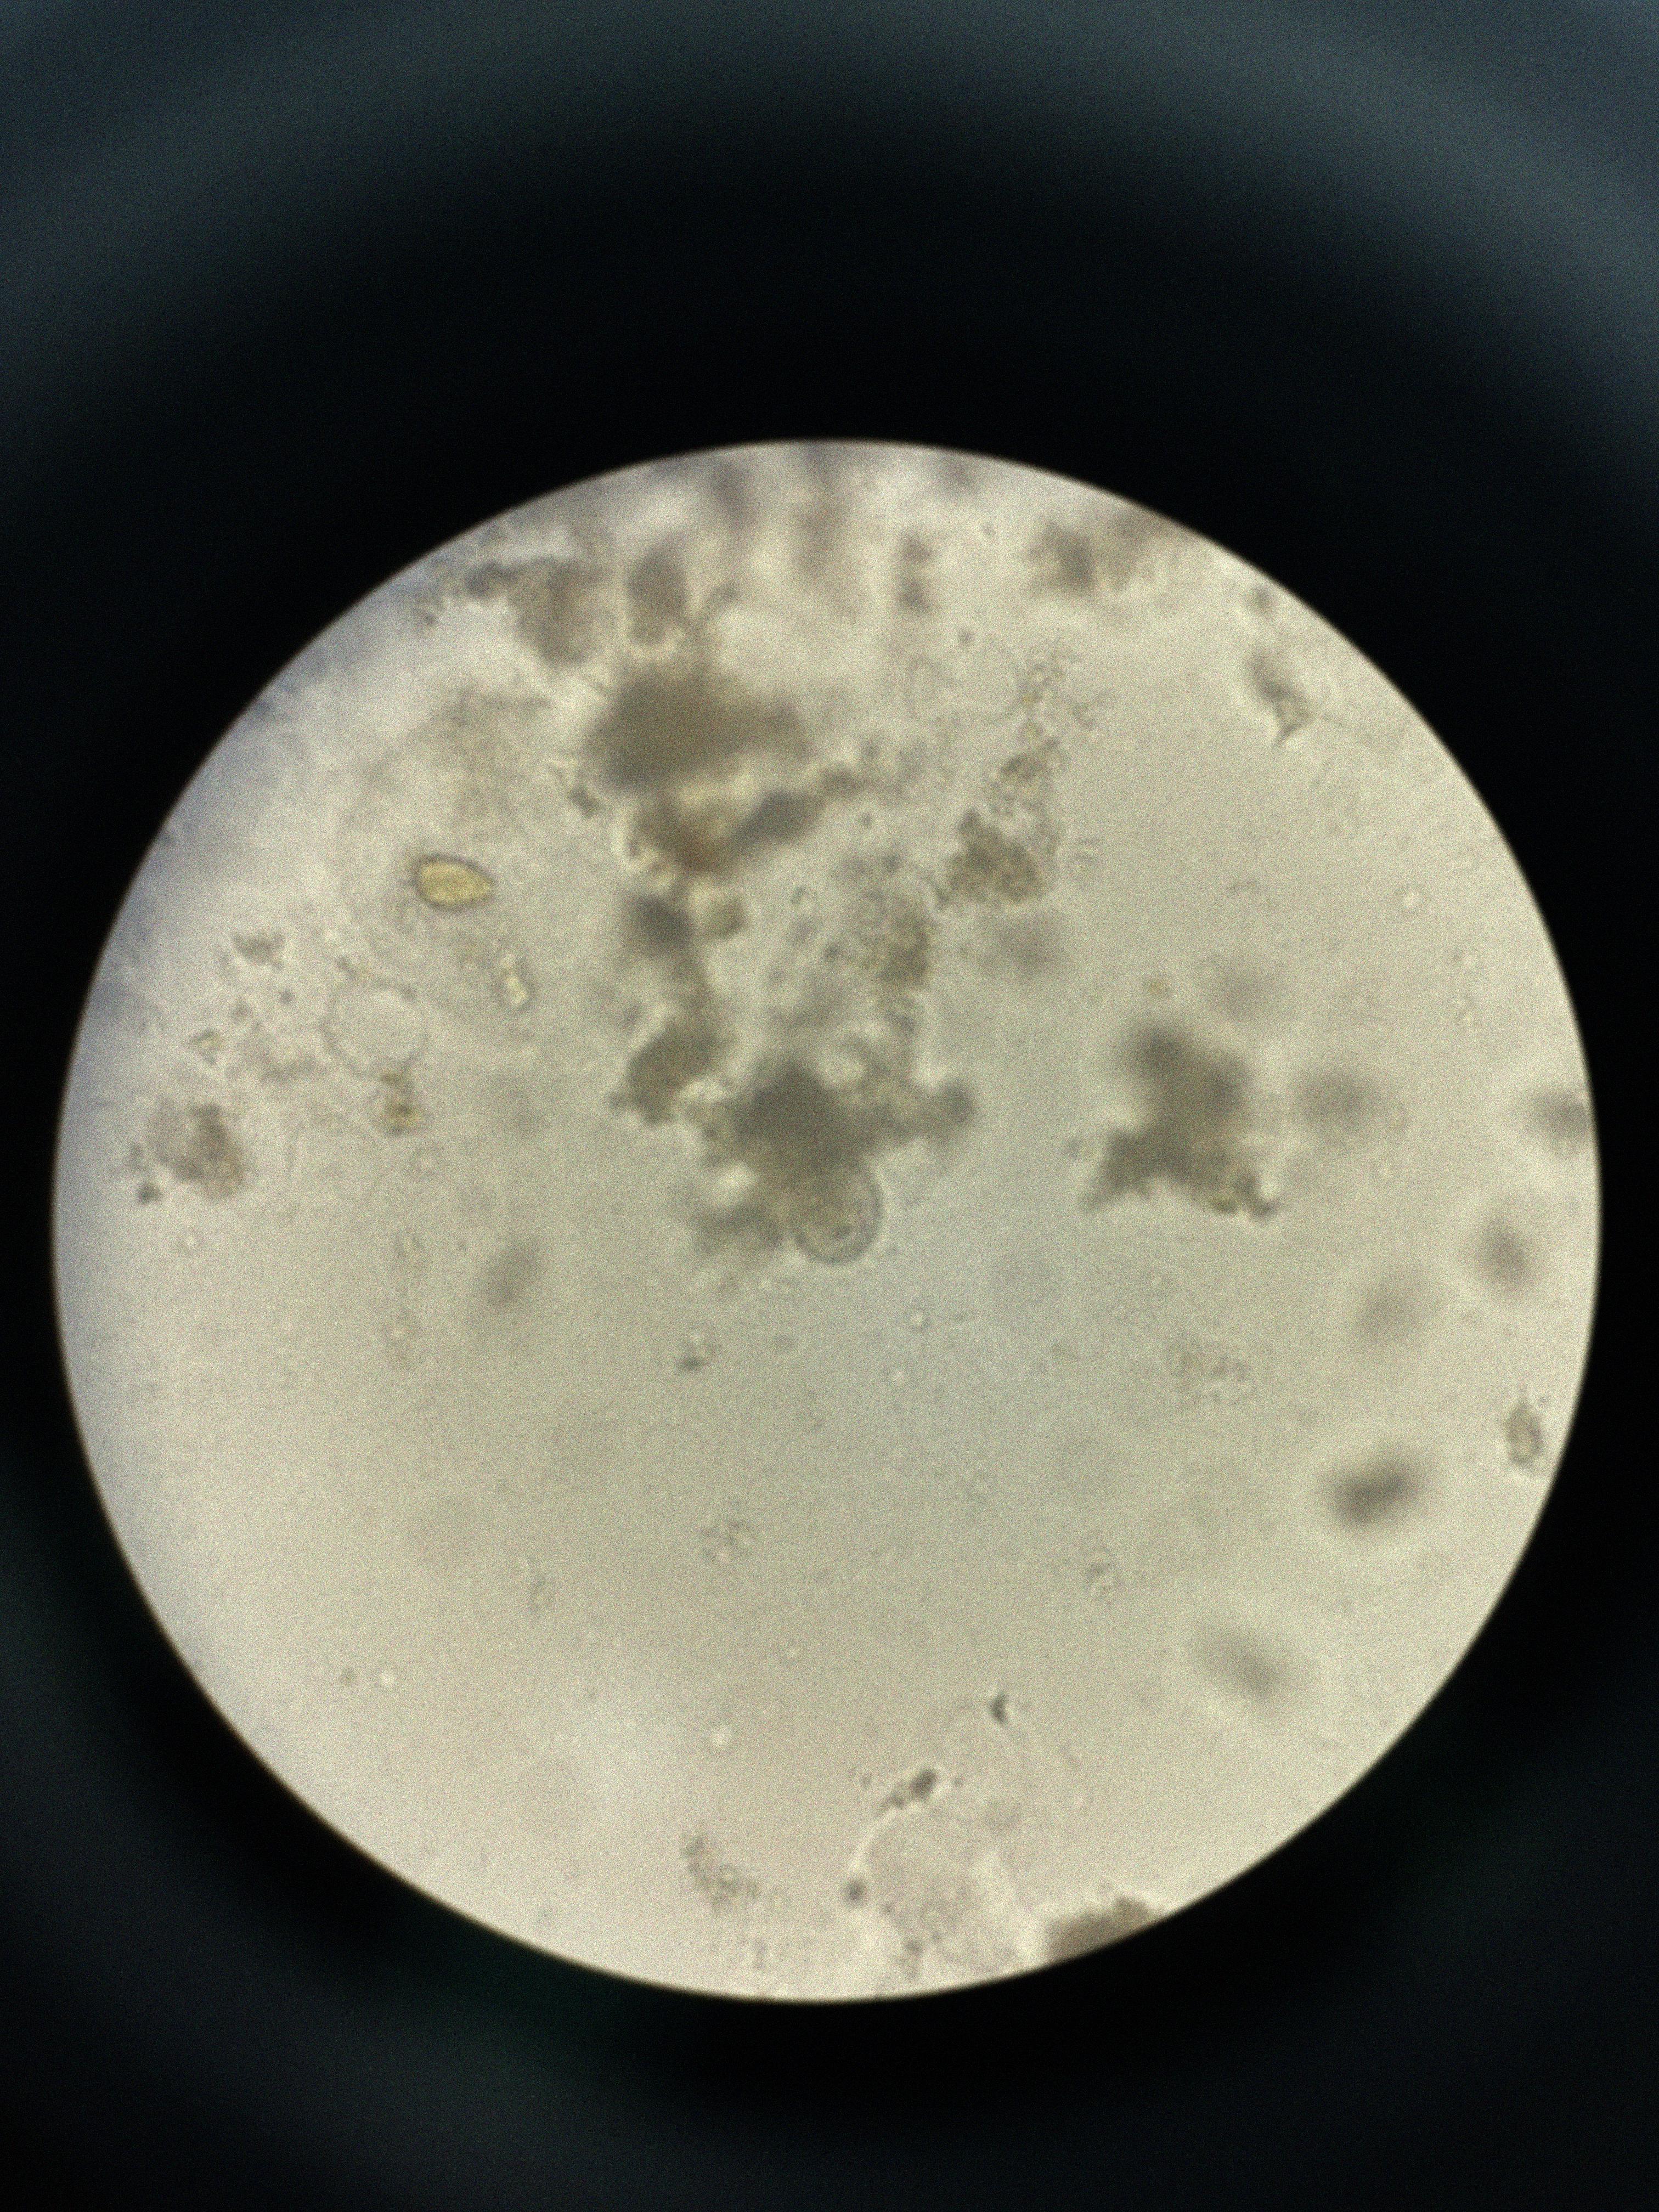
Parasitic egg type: Hymenolepis nana